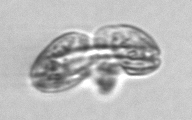
Label: Karenia